Question:
As shown in the picture my object has its own "local coordinate system".(Actually I have a pointcloud instead of a mesh)
Then I apply transformations/scaling..etc to ModelView matrix and transformed coordinate system is "modelview coordinate system".
Now I am tring to pick of "vertex" using gluUnproject as follows.
'''
GLint viewport[4];
GLdouble modelview[16];
GLdouble projection[16];
GLfloat winX, winY, winZ;
glGetDoublev(GL_MODELVIEW_MATRIX, modelview);
glGetDoublev(GL_PROJECTION_MATRIX, projection);
glGetIntegerv(GL_VIEWPORT, viewport);
winX = (GLfloat) mousePosition.x();
winY = (GLfloat) viewport[3] - (float) mousePosition.y();
glReadPixels((int)winX , int(winY) , 1, 1, GL_DEPTH_COMPONENT, GL_FLOAT,&winZ);
GLdouble posX, posY, posZ;
gluUnProject( winX, winY, winZ, modelview, projection, viewport, &posX, &posY, &posZ);
'''
Does this "gluUnProject" should give me the location relative to the "local coordinate system" or is it relative to the "modelview coordinate system" ?
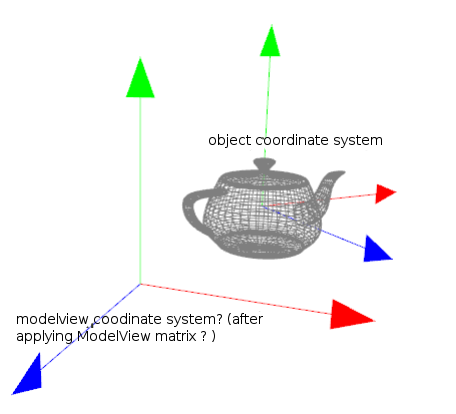
Answer: Modelview is not a (particular) coordinate system, but the transformation from object local space (model-) to eye space (-view).
In the picture above we see object space (the tripod "in" the teapot), and world space (the large tripod). But then there's eye space, for which no tripod is given, though we can imagine it easy enough: One vertical axis up and one horizontal axis right in the middle and a axis sticking out of the picture.
What we don't "see" is the projection, i.e. the transformation that projects the picture to the screen (technically clip space, then from there to NDC by a additional step).
So we have the following transformations:
- -
A vertex goes through those
'''
v_eye = MV * v
v_clip = P * v_eye = P * (MV * v) = P * MV * v
'''
thereafter the clip to NDC-transformation is applied.
'''
[x,y,depth] = clip_to_NDC( v_clip ) = clip_to_NDC(P * MV * v)
'''
What gluUnProject does is the reversal of just the above expression:
'''
gluUnProject(MV, P, x, y, depth):
v_clip = clip_to_NDC^-1([x,y,depth])
v = MV^-1 * P^-1 * v_clip = MV^-1 * P^-1 * clip_to_NDC^-1([x,y,depth])
'''
Or in other words given the modelview and projection matrix, gluUnProject will project back from screen space into the space transformed there by the transformation chain.
It also helps to remember that OpenGL is not a scene graph, i.e. it doesn't keep track of all the transformations, objects you've drawn, etc. It "lives for the moment" if you want to say so.